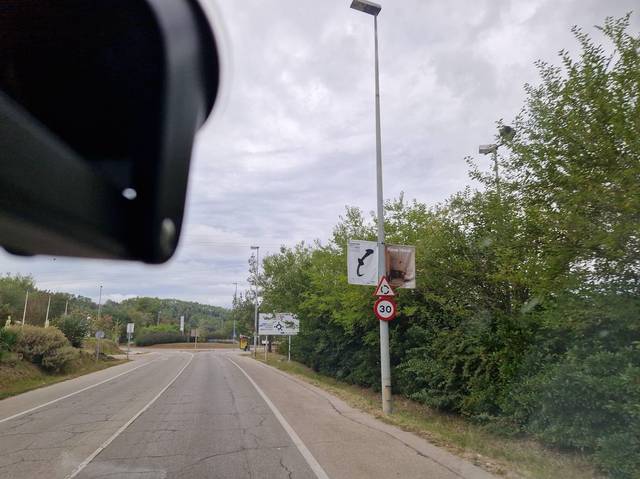
Region: Spain
Coordinates: 41.999, 2.818